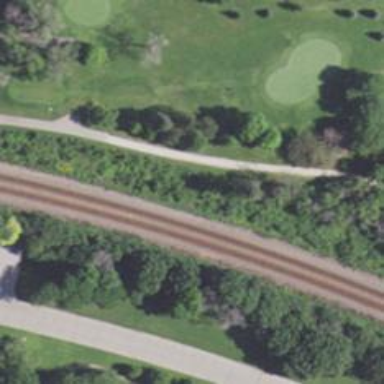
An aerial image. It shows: Service road used as golf cart path.